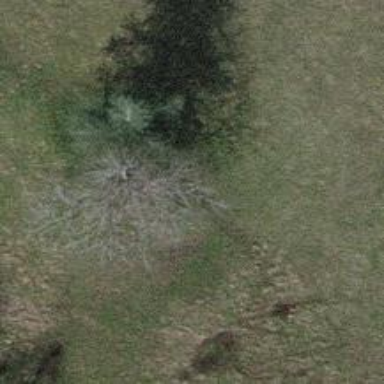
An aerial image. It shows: Needle-leaved tree in its natural environment.